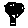
Label: tree